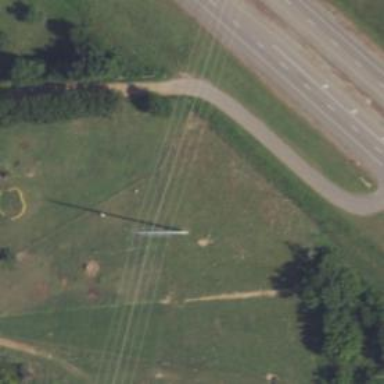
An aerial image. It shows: Power tower.